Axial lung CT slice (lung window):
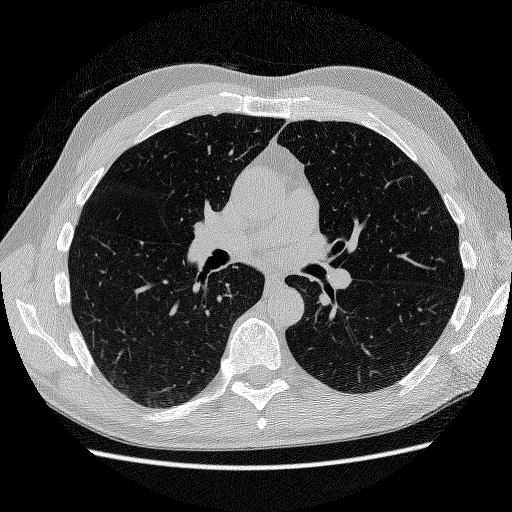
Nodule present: no